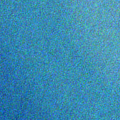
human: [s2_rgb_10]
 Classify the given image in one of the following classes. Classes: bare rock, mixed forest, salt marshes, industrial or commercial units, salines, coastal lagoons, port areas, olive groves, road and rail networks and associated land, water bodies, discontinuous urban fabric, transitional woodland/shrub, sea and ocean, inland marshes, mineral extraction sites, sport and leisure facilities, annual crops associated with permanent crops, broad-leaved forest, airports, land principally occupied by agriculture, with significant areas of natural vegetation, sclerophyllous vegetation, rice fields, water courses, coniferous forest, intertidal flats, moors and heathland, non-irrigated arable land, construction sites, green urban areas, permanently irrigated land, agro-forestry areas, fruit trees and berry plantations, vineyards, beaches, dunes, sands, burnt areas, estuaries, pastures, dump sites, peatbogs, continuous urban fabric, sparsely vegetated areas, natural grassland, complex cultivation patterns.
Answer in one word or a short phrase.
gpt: sea and ocean